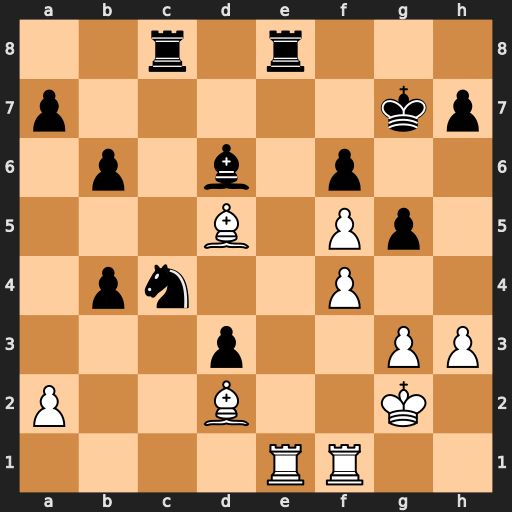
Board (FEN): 2r1r3/p5kp/1p1b1p2/3B1Pp1/1pn2P2/3p2PP/P2B2K1/4RR2
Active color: w
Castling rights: -
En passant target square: -
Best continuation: Rxe8 Rxe8 Bxc4